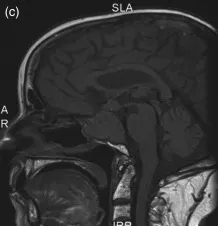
Sagittal T1WI respectively.
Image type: radiology (mri)